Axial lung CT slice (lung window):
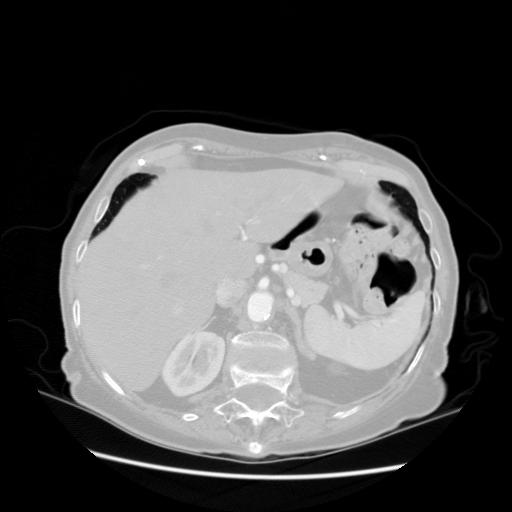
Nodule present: no